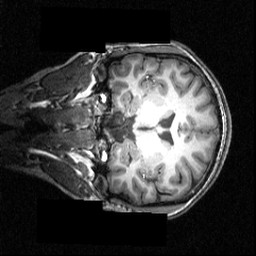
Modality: T1w
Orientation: coronal
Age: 19
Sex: female
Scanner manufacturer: siemens
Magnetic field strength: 3.951 T
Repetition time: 1.5 s
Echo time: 0.00335 s